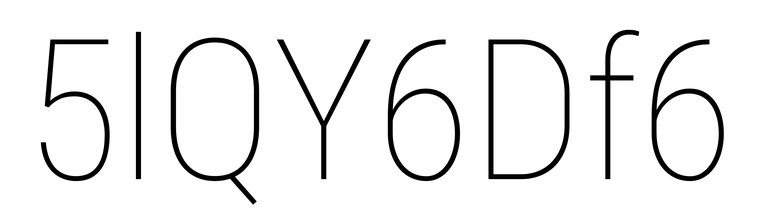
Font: Roboto_Condensed_Thin